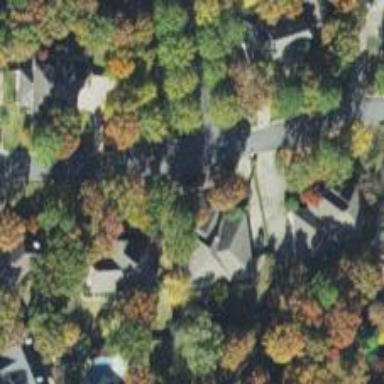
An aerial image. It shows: Residential road.